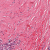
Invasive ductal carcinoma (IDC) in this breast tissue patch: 1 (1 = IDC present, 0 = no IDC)